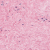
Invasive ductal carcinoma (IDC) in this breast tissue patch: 0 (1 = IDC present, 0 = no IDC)